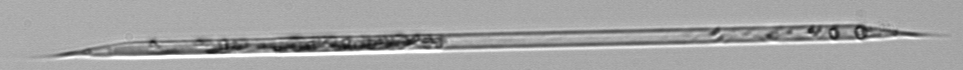
Label: Rhizosolenia